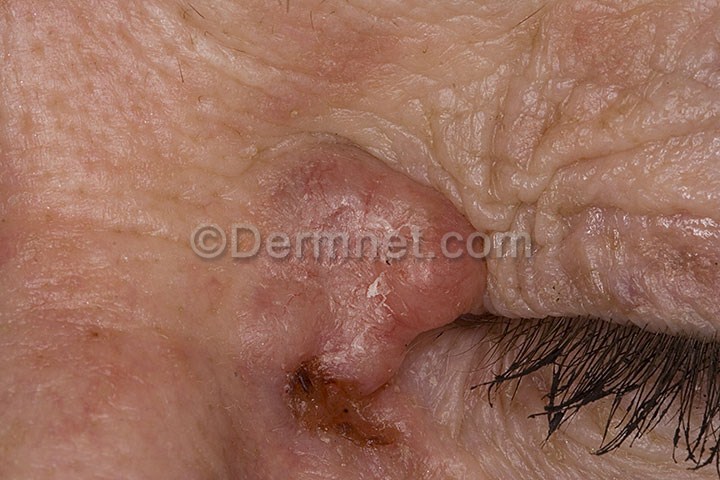
Disease: Actinic Keratosis Basal Cell Carcinoma and other Malignant Lesions